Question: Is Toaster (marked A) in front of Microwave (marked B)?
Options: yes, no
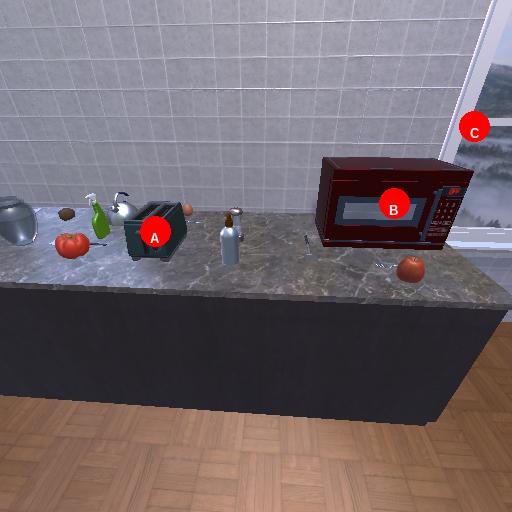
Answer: yes